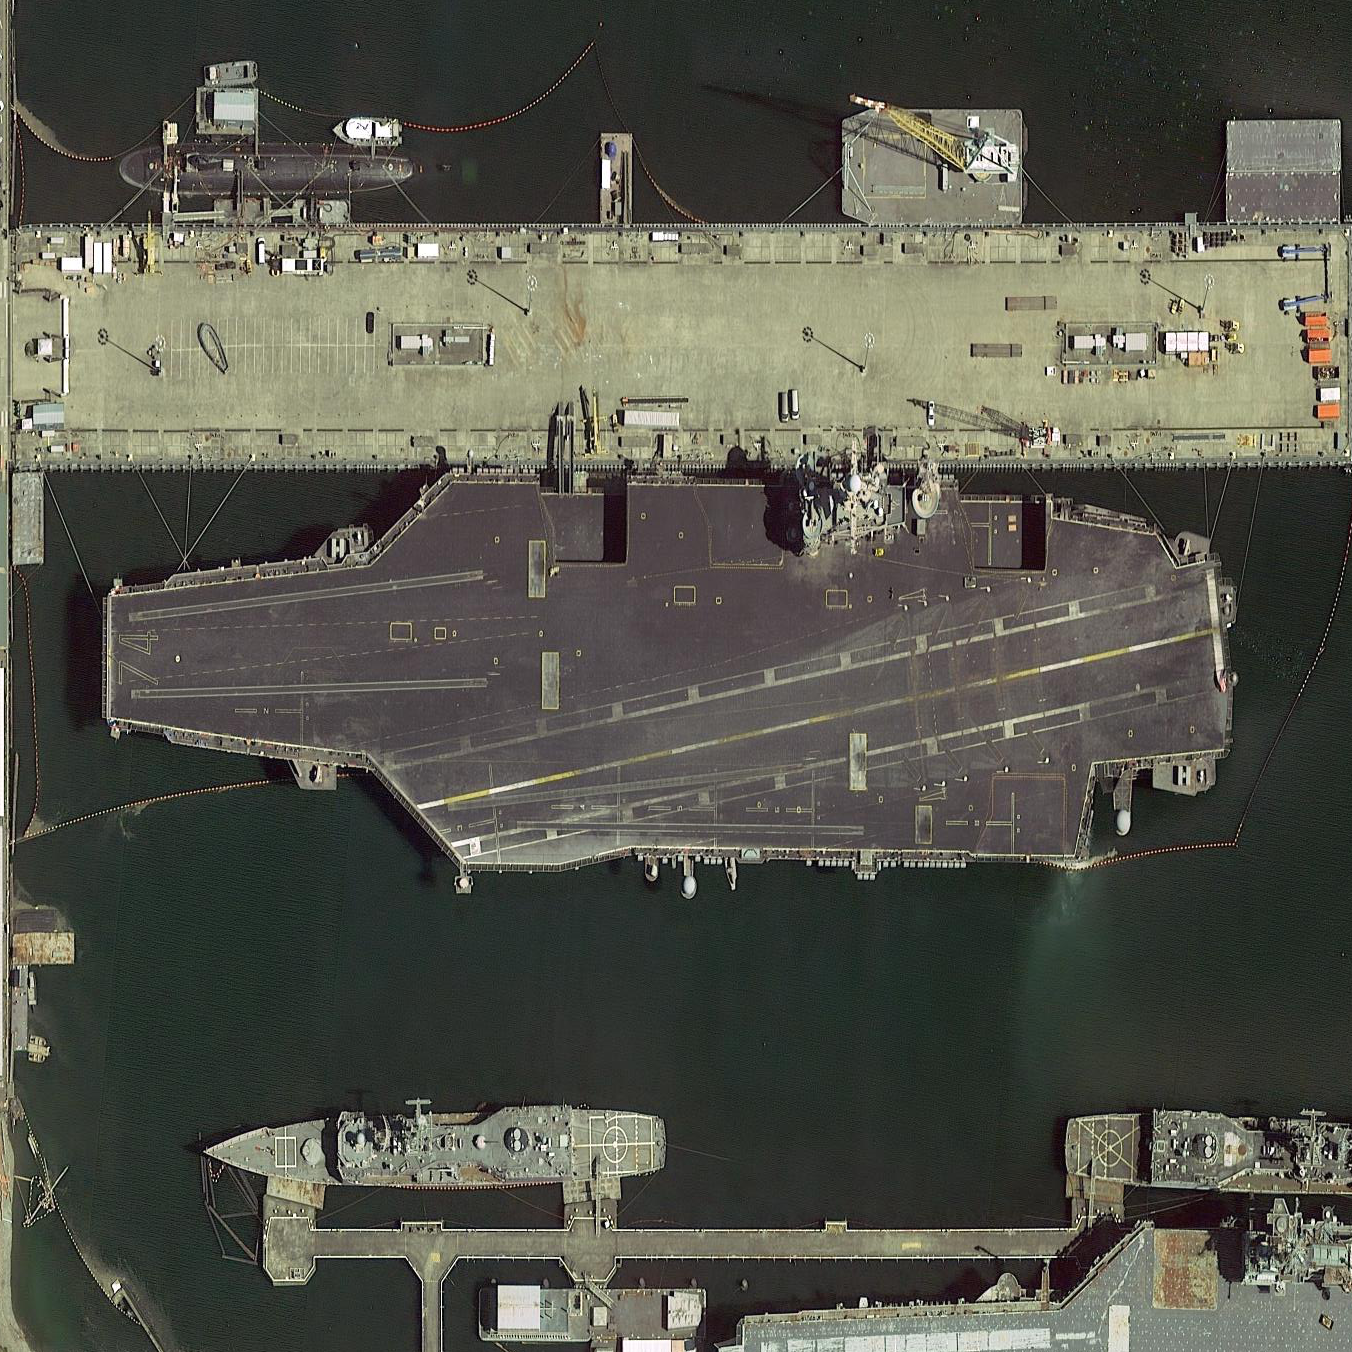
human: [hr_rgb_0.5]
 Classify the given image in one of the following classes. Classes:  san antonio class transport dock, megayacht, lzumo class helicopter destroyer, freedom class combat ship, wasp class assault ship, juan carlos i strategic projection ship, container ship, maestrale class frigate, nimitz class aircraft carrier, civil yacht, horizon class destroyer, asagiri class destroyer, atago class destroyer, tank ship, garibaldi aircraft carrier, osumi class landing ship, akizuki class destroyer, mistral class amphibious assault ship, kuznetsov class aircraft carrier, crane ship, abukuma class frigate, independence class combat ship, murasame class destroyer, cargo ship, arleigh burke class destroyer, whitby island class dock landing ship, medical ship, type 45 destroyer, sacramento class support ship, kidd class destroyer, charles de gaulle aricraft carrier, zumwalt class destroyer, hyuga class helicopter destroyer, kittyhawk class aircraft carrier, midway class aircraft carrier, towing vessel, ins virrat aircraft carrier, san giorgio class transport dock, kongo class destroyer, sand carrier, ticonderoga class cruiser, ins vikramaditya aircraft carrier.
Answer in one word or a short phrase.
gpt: Nimitz class aircraft carrier